Interaction volume radius: 5 \u00c5
Interaction volume height: 10 \u00c5
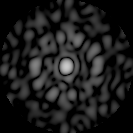
Disorder parameter: 0.8648